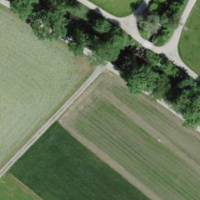
EUNIS habitat code: 52
Species observed at this site:
Acer campestre